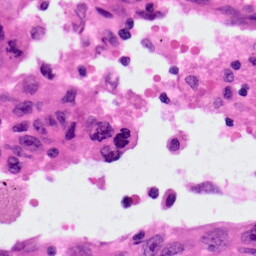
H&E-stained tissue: Lung